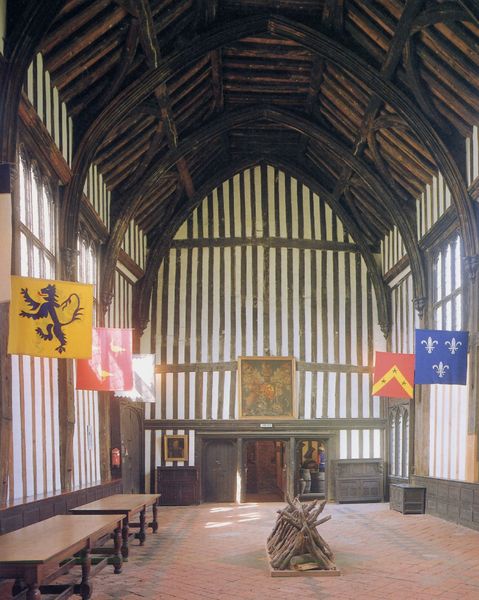
Titel: Gainsborough Old Hall, Gainsborough/Lincolnshire
Standort: Gainsborough (EU - GB - England - Lincolnshire)
Schlagwörter: blau, gemälde, weiß, wolf, gelb, menschen, fenster, holz, licht, schwarz, tisch, tische, tür, dach, hund, rot, rahmen, bild, innenraum, kirche, boden, drei, bilder, bogen, fahnen, fahne, flagge, giebel, bank, saal, kuppel, streifen, balken, halle, foto, eingang, truhe, gewölbe, burg, fliesen, dachstuhl, holzdecke, lilie, bänke, wappen, spitzbogen, mittelalter, fachwerk, sparren, brennholz, löwe, museum, flaggen, lilien, drache, lanzettfenster, holzdach, dachkonstruktion, feuerlöscher, holzstoss, lagerfeuer, rittersaal, scheisse, holzarchitektur, holzgewölbe, blöau, peugot, gremlin, scheune des schloss, bankähalle